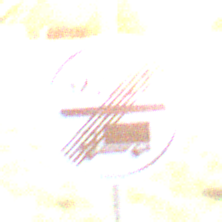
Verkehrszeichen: EndeMautpflicht
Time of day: Night
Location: Outdoor (Nature)
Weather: Clear
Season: NotSpecified
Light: Natural